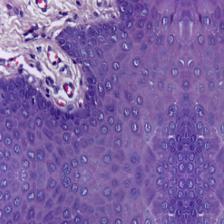
Diagnosis: Normal